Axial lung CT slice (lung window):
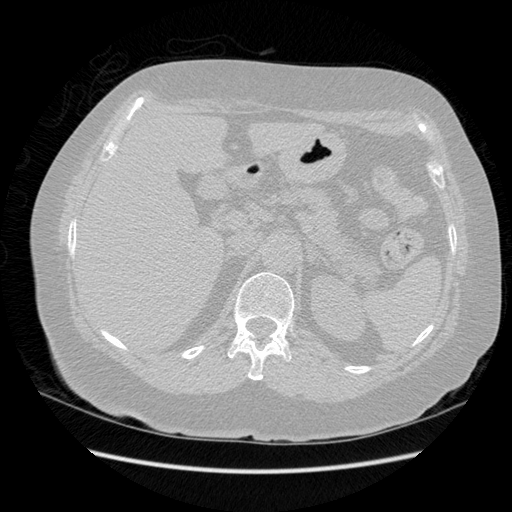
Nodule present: no